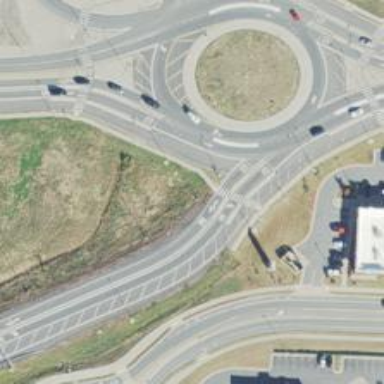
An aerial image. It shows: Secondary road leading to roundabout.